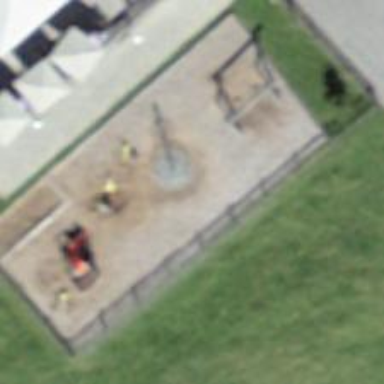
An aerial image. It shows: Playground featuring swings.